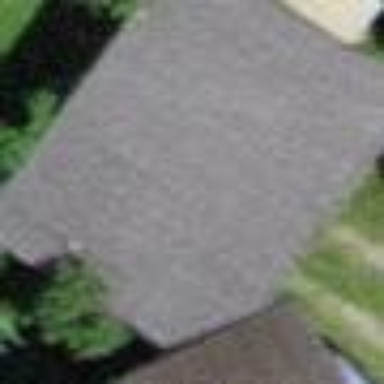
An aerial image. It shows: Shed.